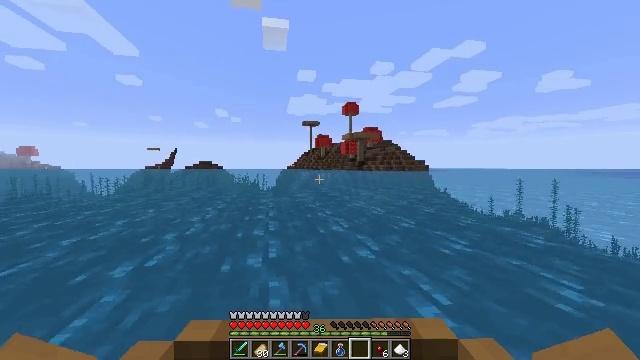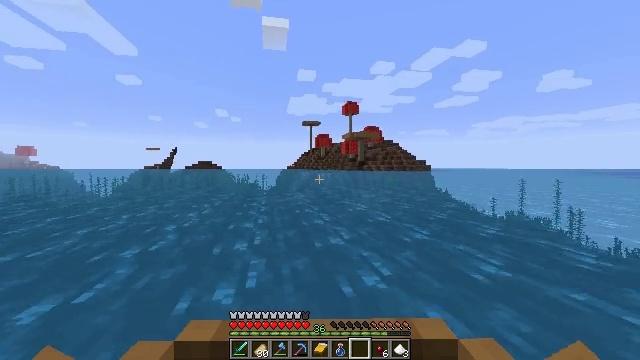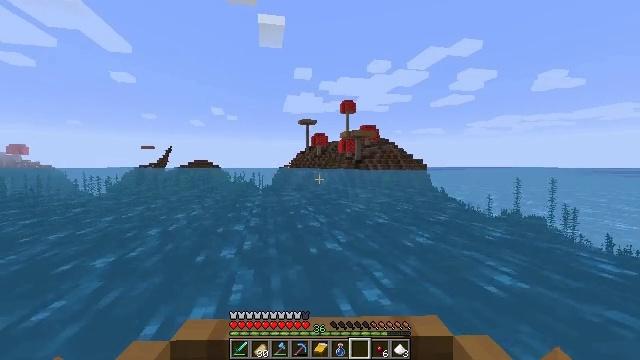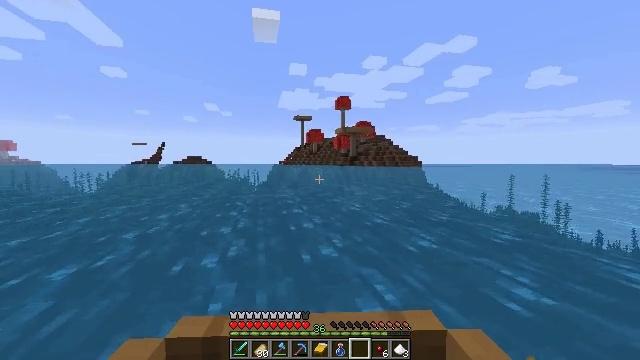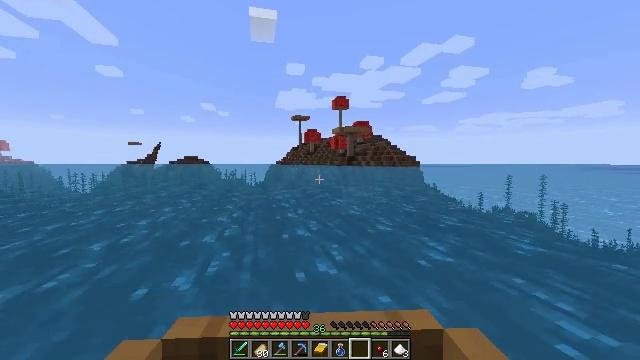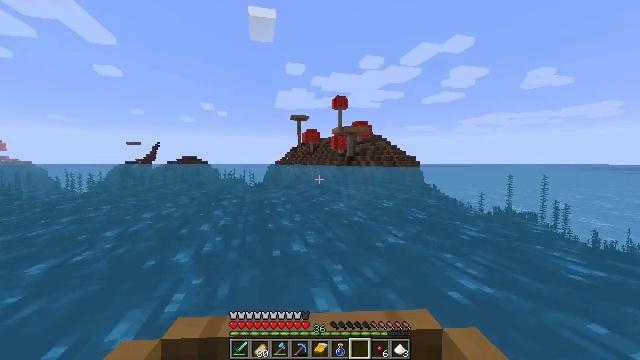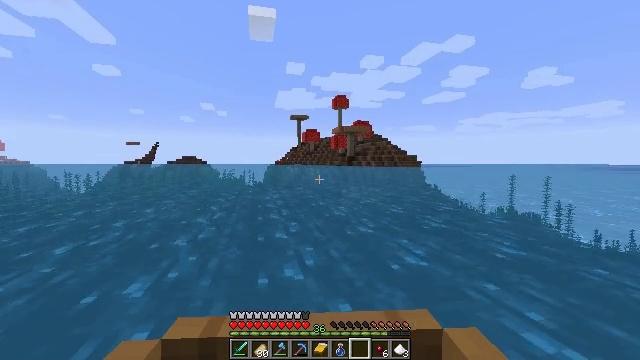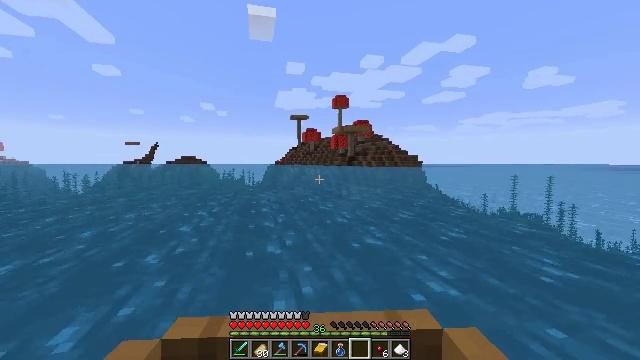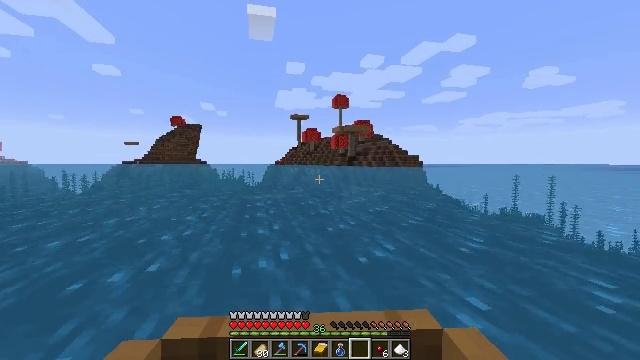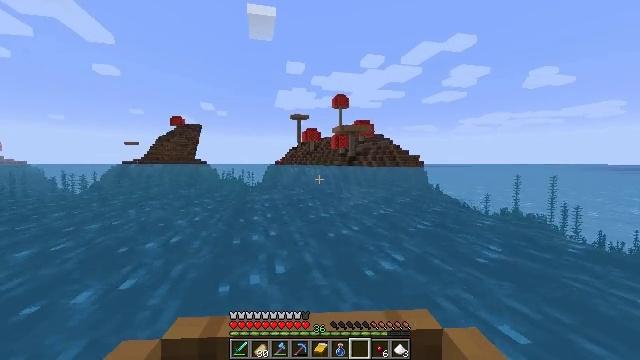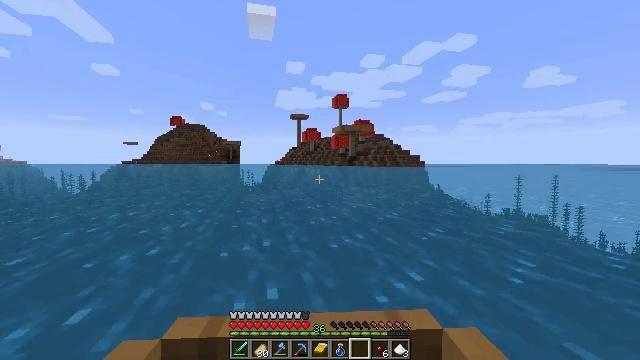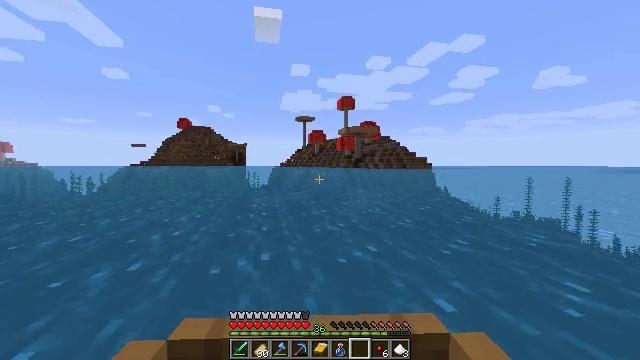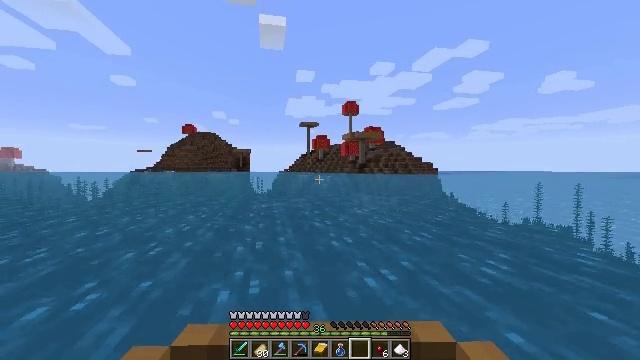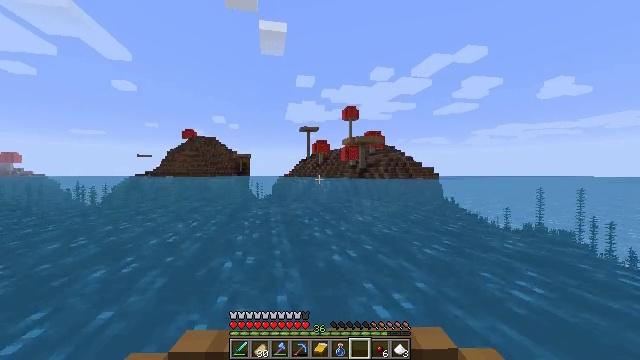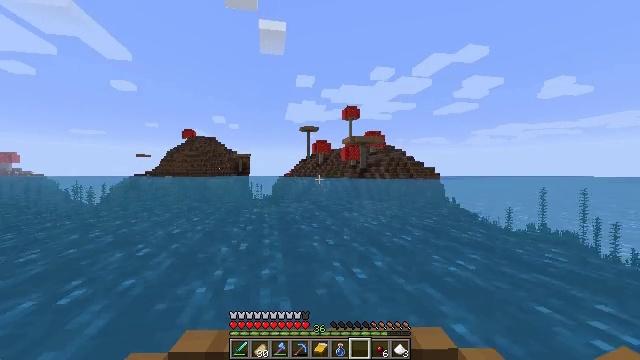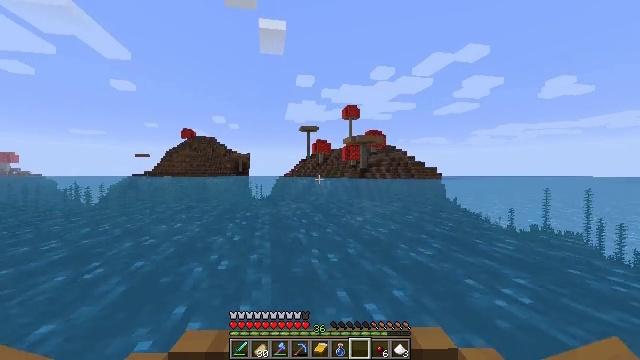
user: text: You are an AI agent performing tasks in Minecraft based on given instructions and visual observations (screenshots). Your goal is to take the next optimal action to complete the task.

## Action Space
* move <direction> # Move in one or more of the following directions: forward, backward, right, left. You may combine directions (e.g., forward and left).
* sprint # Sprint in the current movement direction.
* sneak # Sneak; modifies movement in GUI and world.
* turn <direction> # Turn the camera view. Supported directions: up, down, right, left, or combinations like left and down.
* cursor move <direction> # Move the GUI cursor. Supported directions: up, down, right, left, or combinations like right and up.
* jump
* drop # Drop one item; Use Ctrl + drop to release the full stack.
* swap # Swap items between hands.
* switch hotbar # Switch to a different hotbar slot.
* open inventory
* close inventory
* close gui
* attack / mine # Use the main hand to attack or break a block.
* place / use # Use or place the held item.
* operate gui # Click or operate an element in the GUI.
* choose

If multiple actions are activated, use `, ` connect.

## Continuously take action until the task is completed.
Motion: motion action
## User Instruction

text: Gather the mushroom stem from a big mushroom.
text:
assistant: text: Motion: move forward
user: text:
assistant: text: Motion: move forward
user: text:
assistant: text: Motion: move forward, turn right
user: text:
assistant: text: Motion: move forward
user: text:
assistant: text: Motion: move forward
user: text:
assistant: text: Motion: move forward
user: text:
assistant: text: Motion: move forward
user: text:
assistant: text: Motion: move forward
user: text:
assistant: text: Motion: move forward
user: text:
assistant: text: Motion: move forward
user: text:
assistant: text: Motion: move forward, turn left
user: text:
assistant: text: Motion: move forward, turn up
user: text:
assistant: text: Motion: move forward, turn up
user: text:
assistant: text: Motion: move forward
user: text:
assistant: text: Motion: move forward
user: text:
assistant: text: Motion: move forward
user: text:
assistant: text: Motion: move forward
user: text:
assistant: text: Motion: move forward
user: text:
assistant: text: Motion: move forward
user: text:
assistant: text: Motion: move forward
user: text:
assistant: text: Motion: move forward
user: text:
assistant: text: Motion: move forward
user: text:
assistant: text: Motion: move forward
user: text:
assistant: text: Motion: move forward
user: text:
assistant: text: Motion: move forward
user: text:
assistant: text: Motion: move forward
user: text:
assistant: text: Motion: move forward
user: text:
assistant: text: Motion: move forward
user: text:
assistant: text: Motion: move forward and move right
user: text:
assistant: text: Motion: move forward and move right